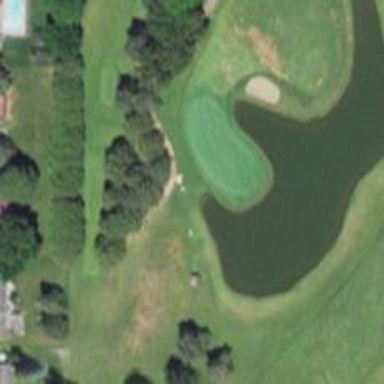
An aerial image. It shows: Pathway for golfing.